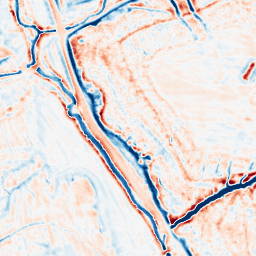
Category: edge_preserving
Decomposition family: bilateral
Decomposition parameters: d: 15
sigma_color: 100
sigma_space: 150
Upsampling method: linear_exact
Upsampling parameters: scale: 4
Upsampling scale: 4